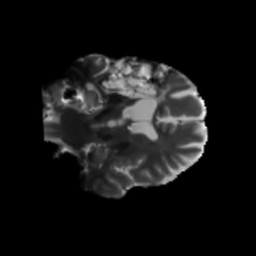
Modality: T2w
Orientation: coronal
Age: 54
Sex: male
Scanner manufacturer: siemens
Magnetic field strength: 3 T
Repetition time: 5.25 s
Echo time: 0.08 s